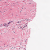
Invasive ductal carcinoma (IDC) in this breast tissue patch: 1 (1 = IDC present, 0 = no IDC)